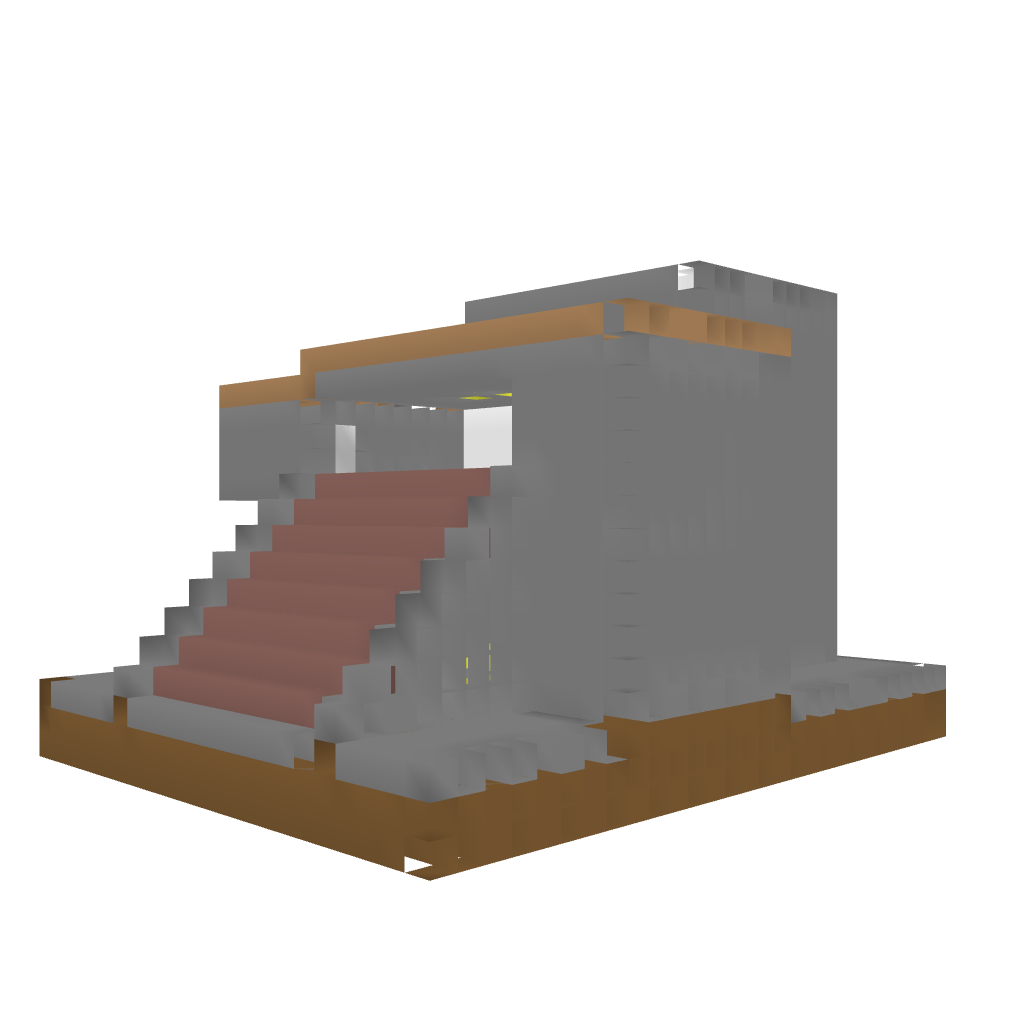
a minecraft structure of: Drop-party good quality